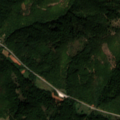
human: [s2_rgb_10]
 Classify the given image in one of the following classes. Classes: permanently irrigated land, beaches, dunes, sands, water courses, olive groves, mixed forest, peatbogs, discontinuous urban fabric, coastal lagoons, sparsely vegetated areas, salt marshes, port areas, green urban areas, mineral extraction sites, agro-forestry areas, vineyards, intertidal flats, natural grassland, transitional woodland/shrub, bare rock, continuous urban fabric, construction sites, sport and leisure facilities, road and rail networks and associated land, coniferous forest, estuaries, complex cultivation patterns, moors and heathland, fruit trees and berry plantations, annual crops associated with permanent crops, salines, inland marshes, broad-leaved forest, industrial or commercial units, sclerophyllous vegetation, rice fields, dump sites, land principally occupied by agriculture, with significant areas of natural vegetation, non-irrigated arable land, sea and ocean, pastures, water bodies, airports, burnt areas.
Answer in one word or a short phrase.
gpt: broad-leaved forest, natural grassland, transitional woodland/shrub